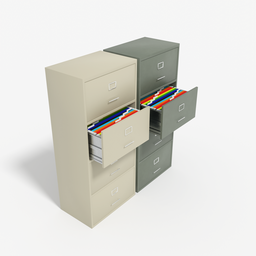
Label: furniture